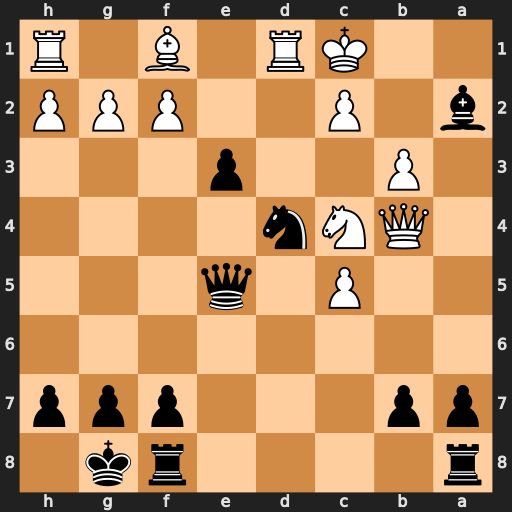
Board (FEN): r4rk1/pp3ppp/8/2P1q3/1QNn4/1P2p3/b1P2PPP/2KR1B1R
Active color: b
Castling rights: -
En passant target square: -
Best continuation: Ne2+ Bxe2 Qa1#